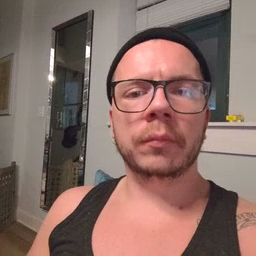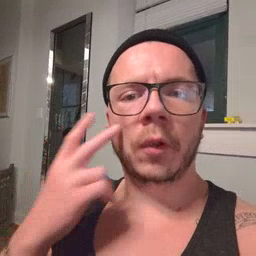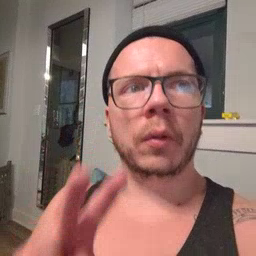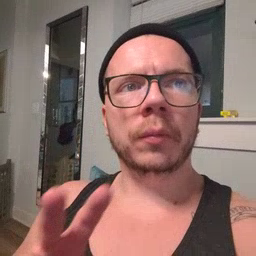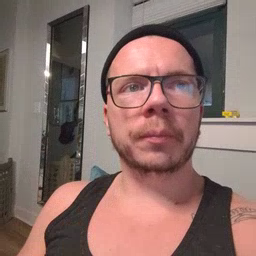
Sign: look